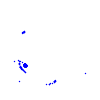
Particle: electron